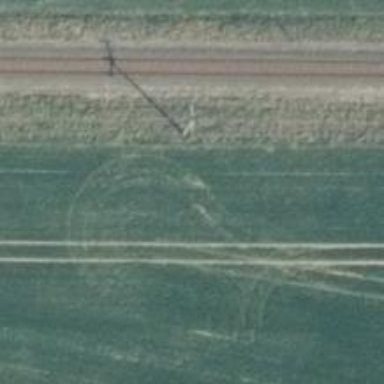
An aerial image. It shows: Power pole.